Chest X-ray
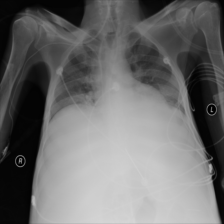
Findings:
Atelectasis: negative
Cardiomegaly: negative
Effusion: negative
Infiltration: negative
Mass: negative
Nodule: negative
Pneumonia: negative
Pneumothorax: negative
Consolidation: negative
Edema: negative
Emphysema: negative
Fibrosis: negative
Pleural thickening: negative
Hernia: negative